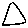
Label: triangle